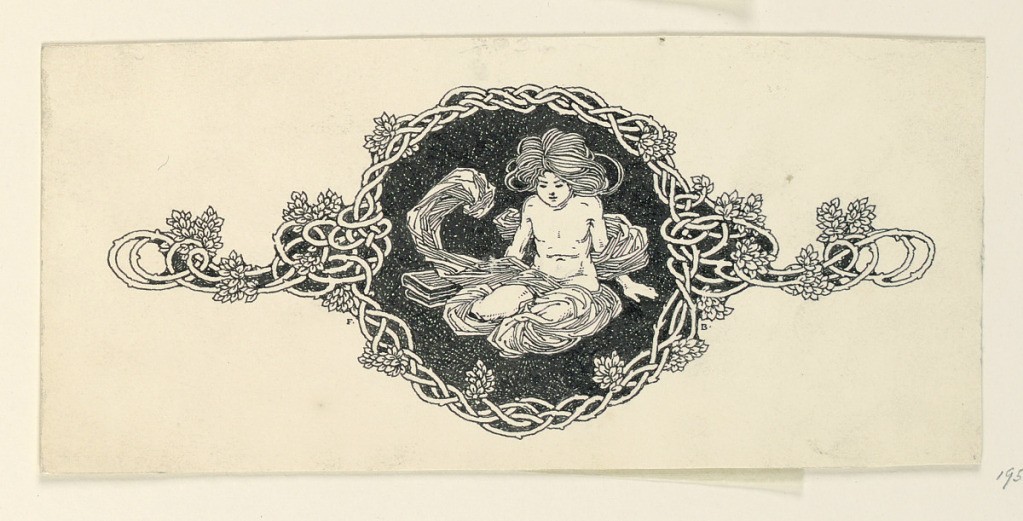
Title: Tailpiece
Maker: Franklin Booth, American, 1874–1948
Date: ca. 1910
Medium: Black ink on paper
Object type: Drawing
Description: A symmetrical design, composed of an almost nude figure of a boy, seated, center, enclosed in a frame of interlacing vines. Shown against a black-and-white speckled background.